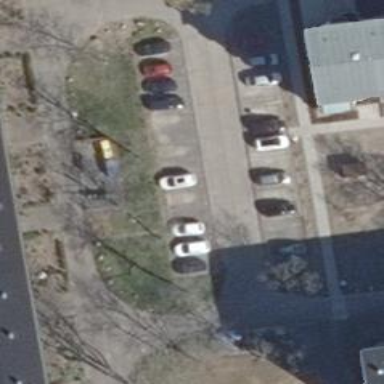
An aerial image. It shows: Concrete driveway.